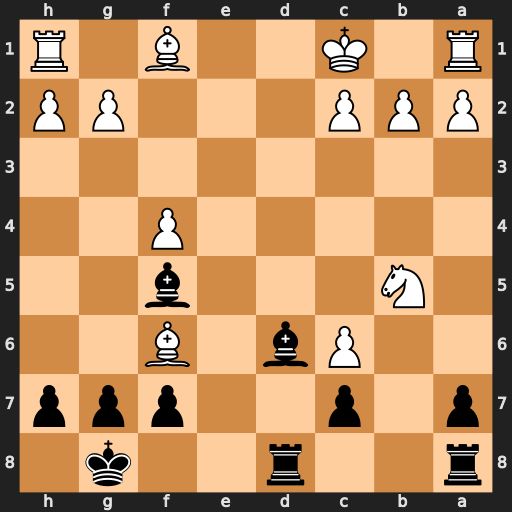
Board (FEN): r2r2k1/p1p2ppp/2Pb1B2/1N3b2/5P2/8/PPP3PP/R1K2B1R
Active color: b
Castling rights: -
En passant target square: -
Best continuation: Bxf4+ Kb1 Rd1#